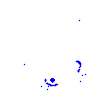
Particle: proton